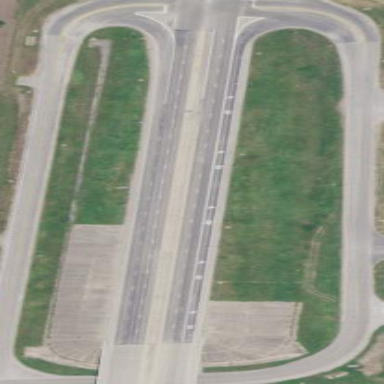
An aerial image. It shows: Primary link highway.